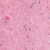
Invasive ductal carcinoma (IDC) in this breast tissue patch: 0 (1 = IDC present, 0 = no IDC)